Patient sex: F
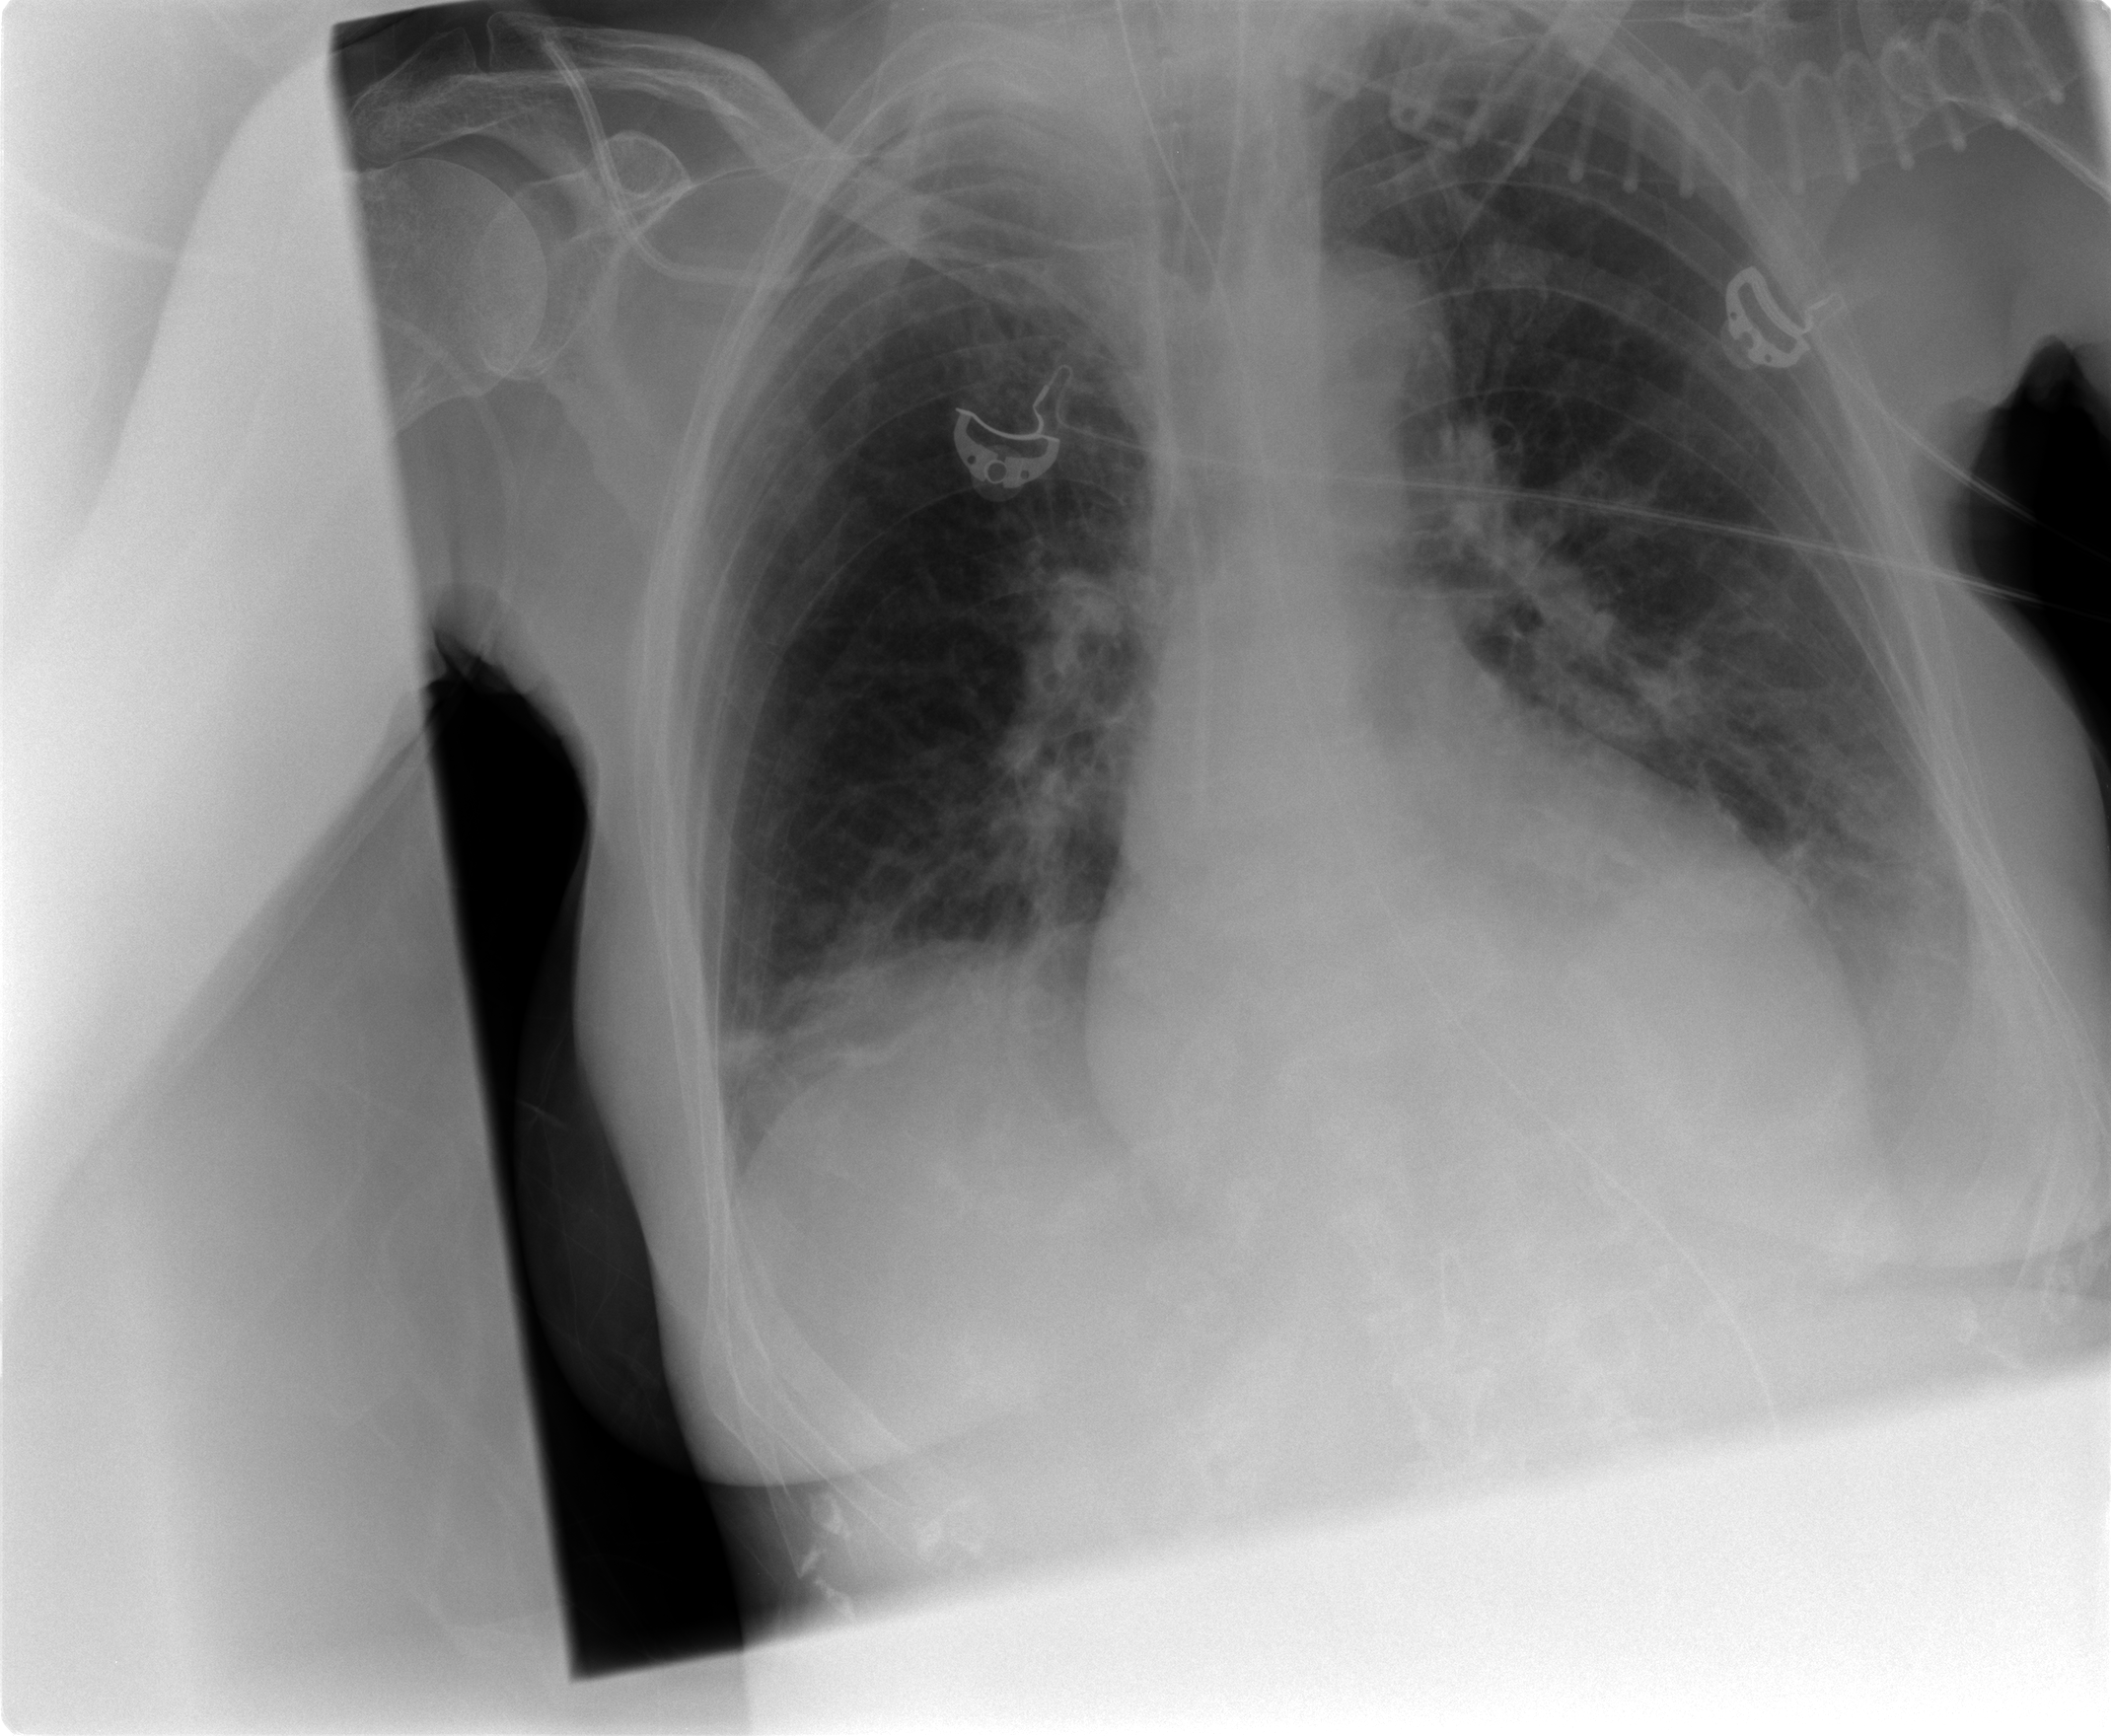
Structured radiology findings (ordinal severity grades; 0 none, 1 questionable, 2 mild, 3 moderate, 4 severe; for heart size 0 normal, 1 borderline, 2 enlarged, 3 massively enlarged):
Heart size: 2
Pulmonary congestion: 2
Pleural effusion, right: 2
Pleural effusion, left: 0
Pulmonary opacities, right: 2
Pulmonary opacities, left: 3
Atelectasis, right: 2
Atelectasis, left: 2